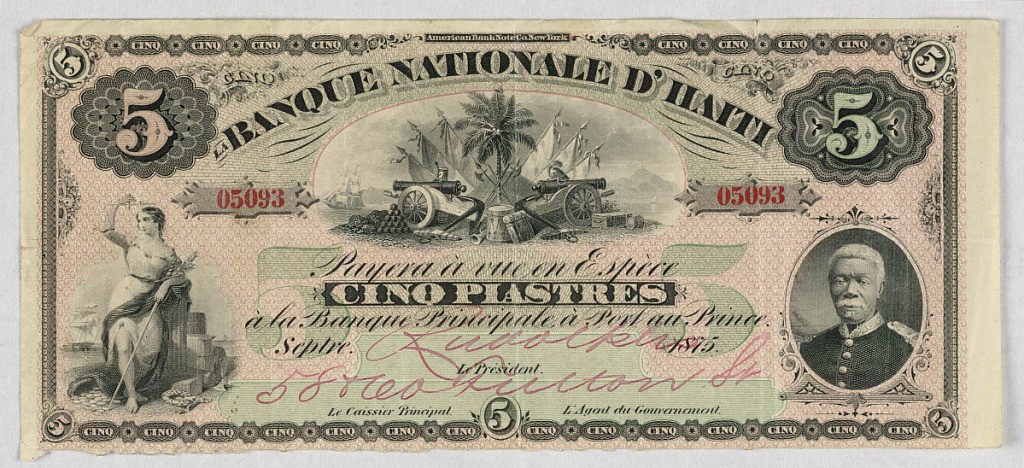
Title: bank note
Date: September 1875
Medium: Colored inks on white paper
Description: Horizontal rectangle. Bank note for cinq piastres, La Banque Nationale d'Haiti number 05093. Figure of a woman holding a balance and sword, left; medallion portrait of an officer, right.